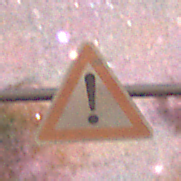
Verkehrszeichen: Gefahrenstelle
Umgebung: Outdoor, Nature
Tageszeit: Night
Wetter: Clear
Licht: Natural
Jahreszeit: NotSpecified
Kontrast: LowContrast